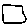
Label: square